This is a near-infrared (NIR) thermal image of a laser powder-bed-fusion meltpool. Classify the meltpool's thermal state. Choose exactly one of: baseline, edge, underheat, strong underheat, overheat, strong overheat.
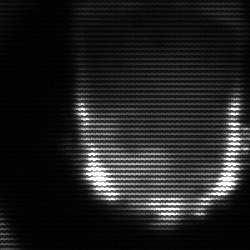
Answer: baseline